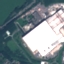
Land use / land cover class: Industrial